Interaction volume radius: 10 \u00c5
Interaction volume height: 10 \u00c5
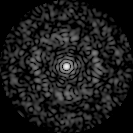
Disorder parameter: 0.8244